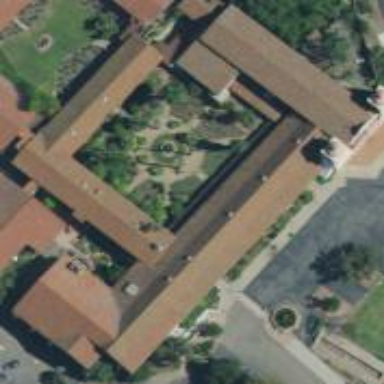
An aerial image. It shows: Part of building.